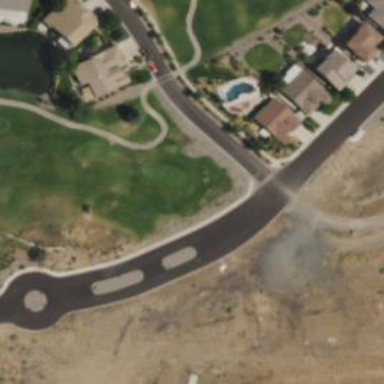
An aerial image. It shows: Service road used as golf cart path.